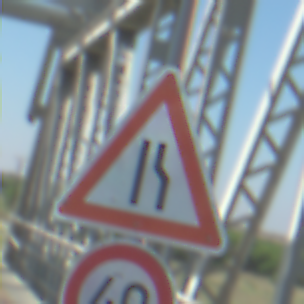
Verkehrszeichen: EinseitigVerengteFahrbahnRechts
Zusatzzeichen unten: Geschwindigkeit40
Umgebung: Outdoor, Special
Tageszeit: MorningAfternoon
Wetter: Clear
Licht: Natural
Jahreszeit: NotSpecified
Kontrast: HighContrast